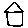
Label: house